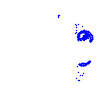
Particle: electron